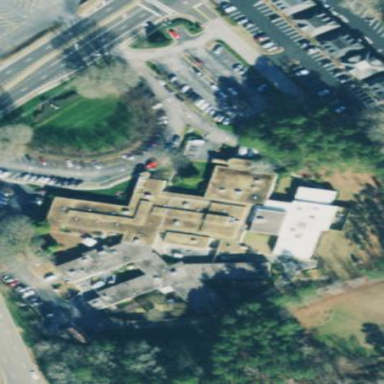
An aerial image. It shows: Healthcare facility identified as hospital.